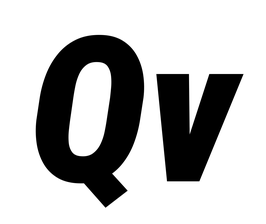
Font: Roboto-Italic_Condensed_Black_Italic